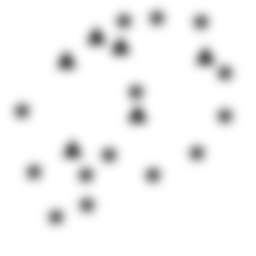
Squares: 0
Triangles: 6
Stars: 14
Total shapes: 20